Field crop: maize
Growth stage: 1
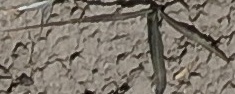
Species: sorghum